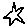
Label: star